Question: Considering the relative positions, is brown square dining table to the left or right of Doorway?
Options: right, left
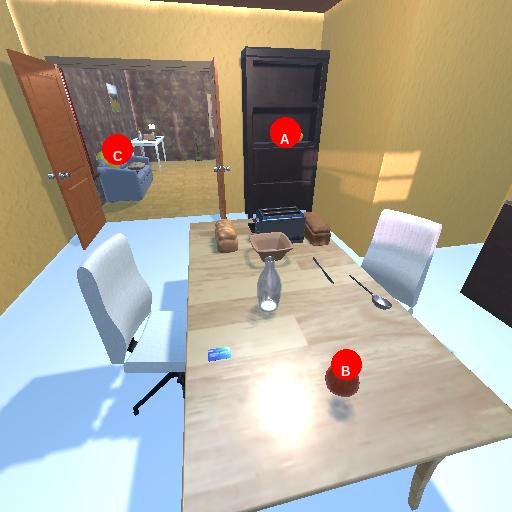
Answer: right